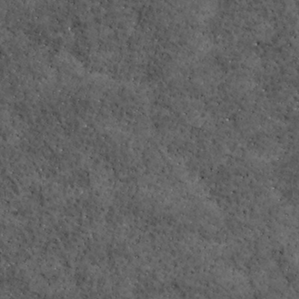
Label: non_frost